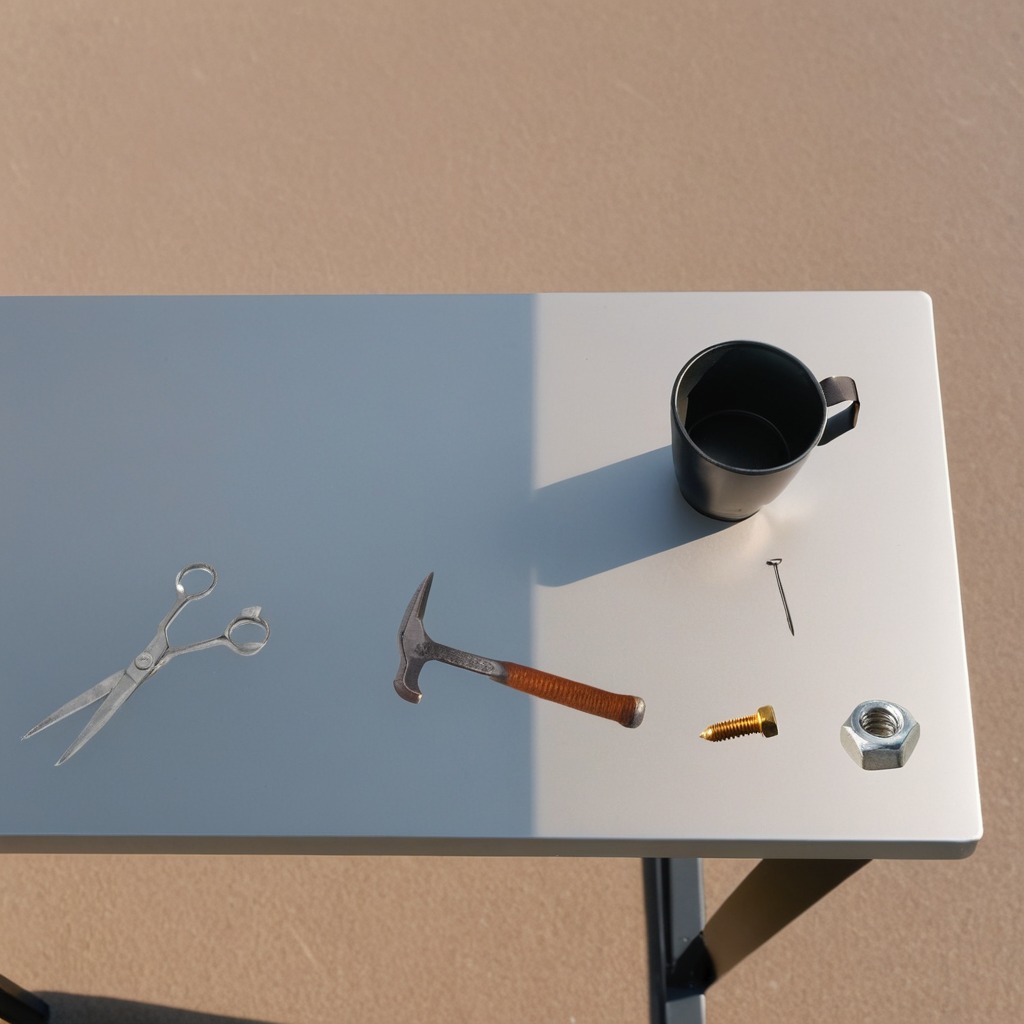
A metal machine screw, an iron nail, a hammer, a metal nut, and a pair of scissors are lying on the utility table.